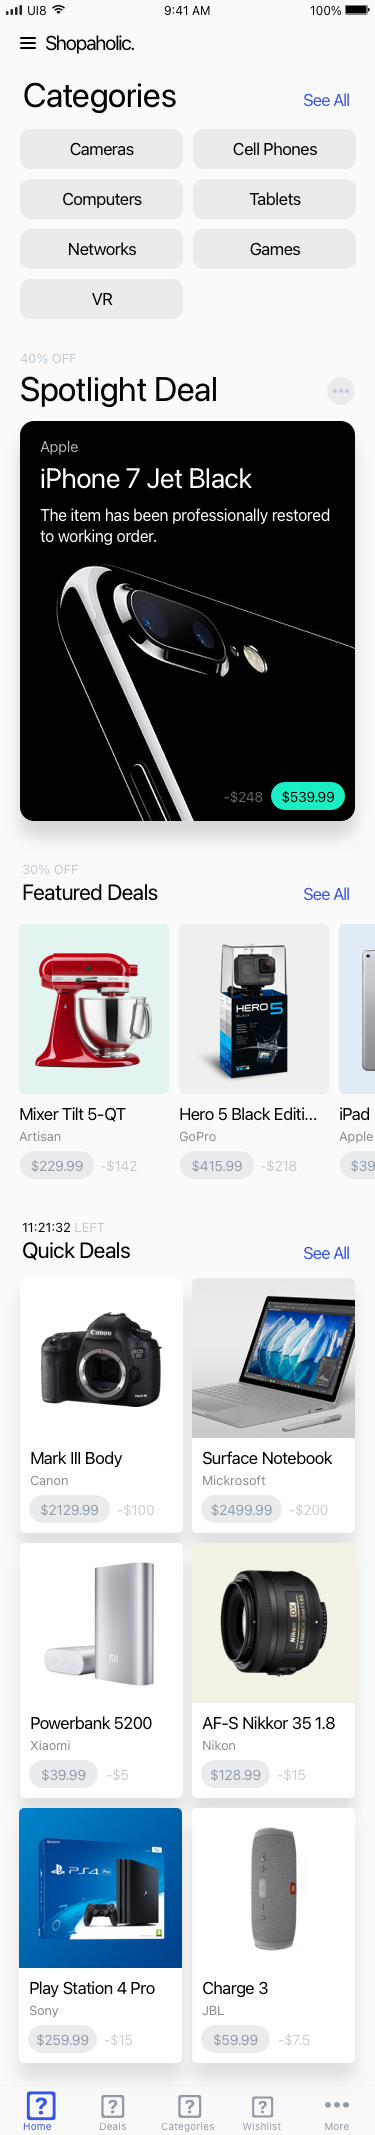
Text in this UI design:
-$142
Artisan
Mixer Tilt 5-QT
Apple
iPad Pro 9.7"
-$218
GoPro
Hero 5 Black Editi…
Featured Deals
See All
30% Off
-$100
Canon
Mark III Body
-$200
Mickrosoft
Surface Notebook
-$5
Xiaomi
Powerbank 5200
-$15
Nikon
AF-S Nikkor 35 1.8
-$7.5
JBL
Charge 3
-$15
Sony
Play Station 4 Pro
Quick Deals
See All
11:21:32 Left
See All
Categories
The item has been professionally restored to working order.
-$248
iPhone 7 Jet Black
Apple
Spotlight Deal
40% Off
Shopaholic.